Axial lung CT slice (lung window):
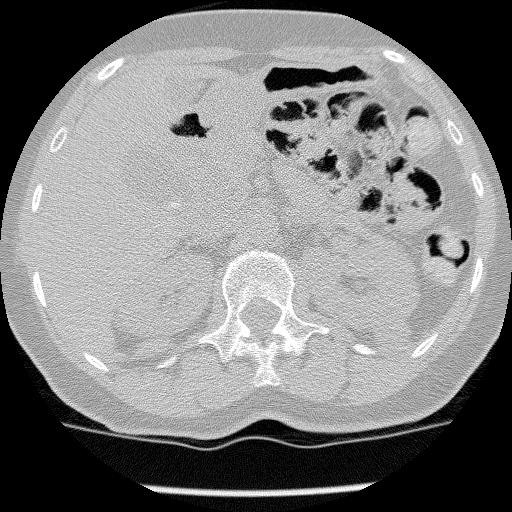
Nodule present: no